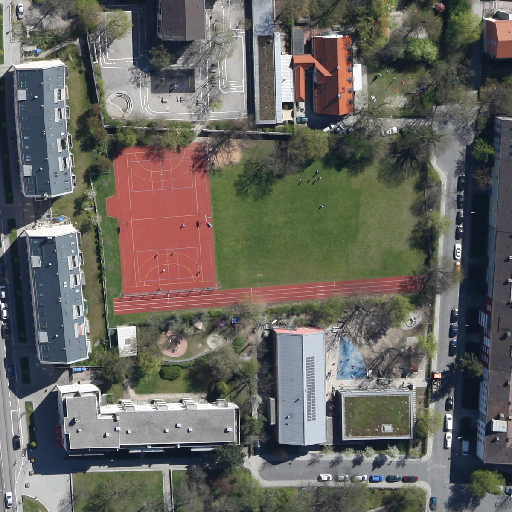
Referring expression: road marking